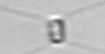
Label: Chaetoceros_tenuissimus